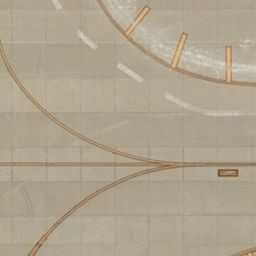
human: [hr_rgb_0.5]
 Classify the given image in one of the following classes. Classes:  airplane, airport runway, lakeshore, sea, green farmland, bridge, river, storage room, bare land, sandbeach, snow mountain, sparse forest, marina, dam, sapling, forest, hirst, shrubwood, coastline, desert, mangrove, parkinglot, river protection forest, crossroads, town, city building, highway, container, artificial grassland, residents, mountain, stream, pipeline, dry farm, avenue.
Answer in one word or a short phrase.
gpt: airport runway